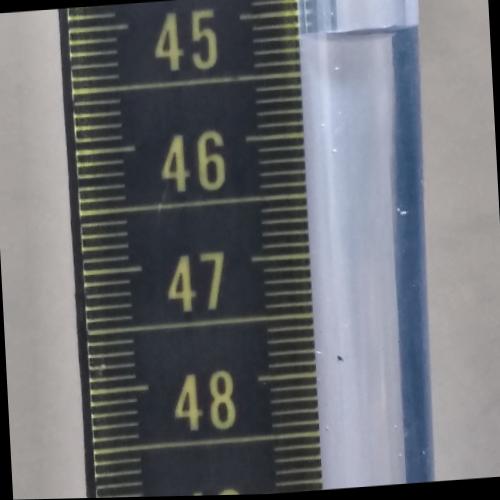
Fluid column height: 45.2 cm